Question: I need to convert the string "Thursday 30 May 2019 - 02:00 PM" to (dd MMM hh:mm a) DateTimeFormat "06 June 01:54 PM"(date).
Here is my code:
'''
// last update date is : Thursday 30 May 2019 - 02:00 PM
String lastUpadte WebUI.getText(findTestObject("Stock prices/date time"));
DateTimeFormatter formatter = DateTimeFormatter.ofPattern("d-MMM-yyyy");
LocalDate date = LocalDate.parse(lastUpadte, formatter);
System.out.println(">>>>>>>>>>>>>>>>>>>>>>>>>>>>" + date);
'''

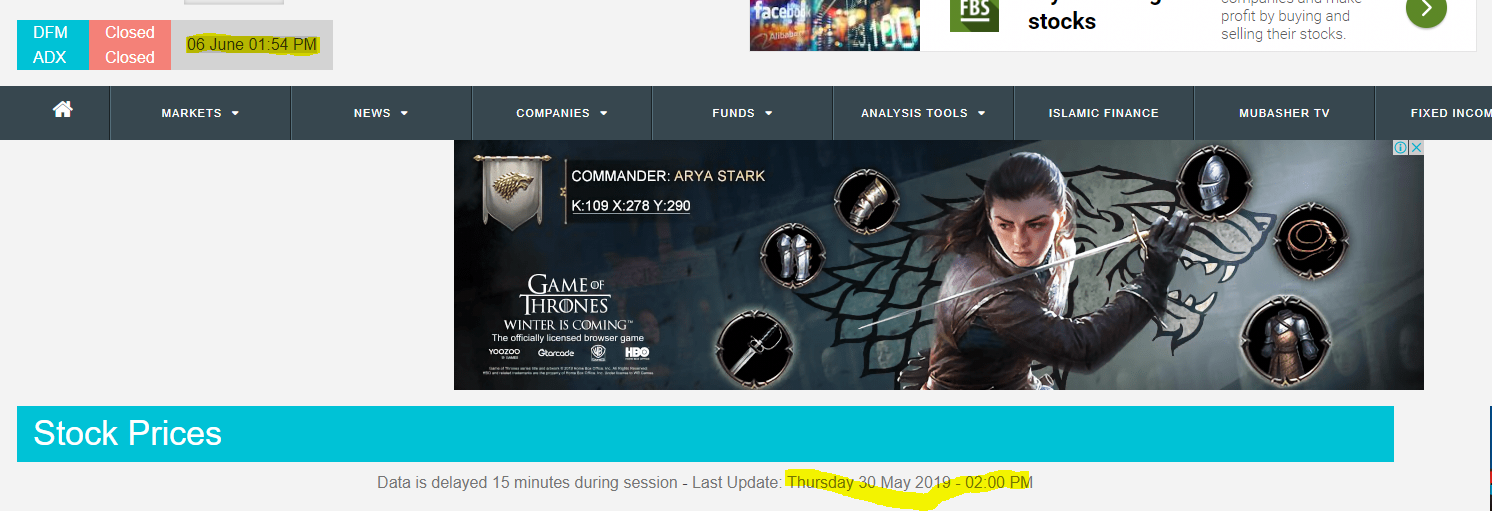
Answer: The dates and times were revamped for Java 8, introducing types like LocalDateTime which are very easy to use. The lack of a year in one of your date strings is an added complexity, but using these features, you could have :
'''
String dtStr1 = "06 June 01:54 PM";
DateTimeFormatter formatter1 = new DateTimeFormatterBuilder()
.appendPattern("dd MMMM hh:mm a")
.parseDefaulting(ChronoField.YEAR, 2019)
.toFormatter();
LocalDateTime date1 = LocalDateTime.parse(dtStr1, formatter1);
String dtStr2 = "Thursday 30 May 2019 - 02:00 PM";
DateTimeFormatter formatter2 = DateTimeFormatter.ofPattern("EEEE dd MMM uuuu - hh:mm a");
LocalDateTime date2 = LocalDateTime.parse(dtStr2, formatter2);
System.out.println(date1);
System.out.println(date2);
'''
Output is :
'2019-06-06T13:54 2019-05-30T14:00'
The formatter patterns are listed in :
<URL>